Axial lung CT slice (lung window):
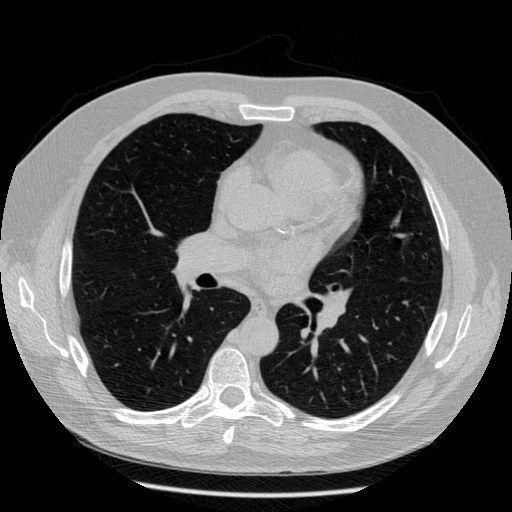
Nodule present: no